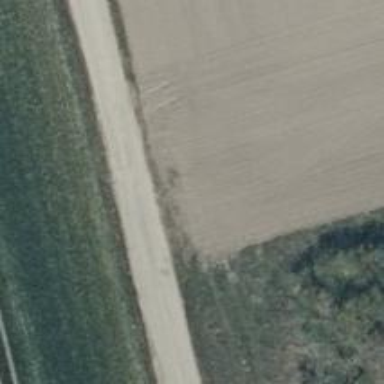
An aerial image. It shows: Concrete track with grade1 quality.